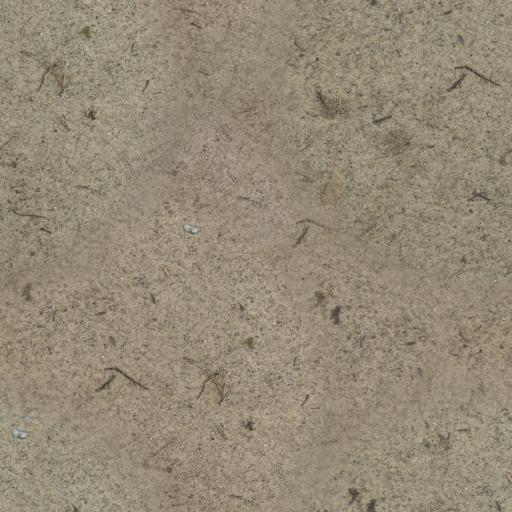
Tags: dirt dirty forest ground